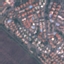
Land use / land cover class: Residential